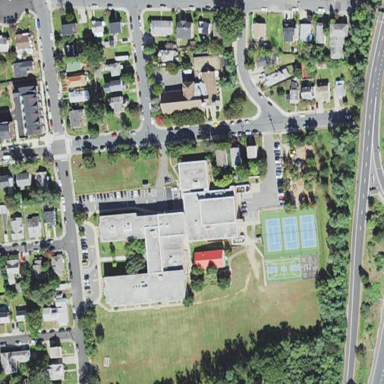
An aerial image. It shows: Primary school building.